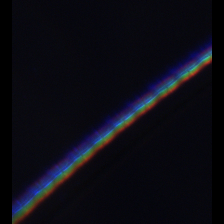
Taxon: Psuedo-nitzschia
Group: Diatoms